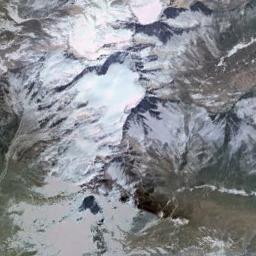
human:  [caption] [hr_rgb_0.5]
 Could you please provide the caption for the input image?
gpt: Only the peaks of the snow-capped mountains are covered with snow .

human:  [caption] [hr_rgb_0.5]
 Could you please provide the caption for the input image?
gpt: The snowberg is partly covered with snow and ice and some horn peaks remain at the top of the snowberg .

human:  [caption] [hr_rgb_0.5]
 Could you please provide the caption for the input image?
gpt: The snow berg is consist of bare land and white snow .

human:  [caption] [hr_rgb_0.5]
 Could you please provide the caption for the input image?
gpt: The snowberg is covered with snow .

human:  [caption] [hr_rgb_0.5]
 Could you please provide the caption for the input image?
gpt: There are much snow and some bare land on the snowberg .